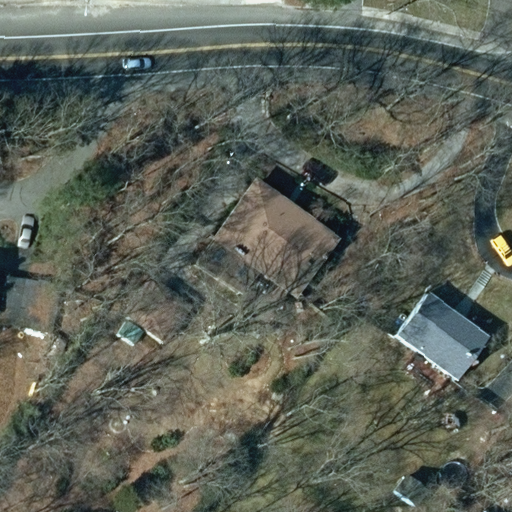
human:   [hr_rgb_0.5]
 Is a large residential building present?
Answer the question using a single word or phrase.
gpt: no

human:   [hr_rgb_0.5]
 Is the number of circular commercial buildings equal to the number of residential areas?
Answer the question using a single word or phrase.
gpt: no

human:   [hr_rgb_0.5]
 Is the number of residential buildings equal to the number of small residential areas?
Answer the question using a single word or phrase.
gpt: no

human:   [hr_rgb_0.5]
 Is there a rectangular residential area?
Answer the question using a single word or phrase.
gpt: yes

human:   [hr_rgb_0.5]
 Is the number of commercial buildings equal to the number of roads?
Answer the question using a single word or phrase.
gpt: no

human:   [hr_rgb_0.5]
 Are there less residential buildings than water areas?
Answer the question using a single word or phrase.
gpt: no

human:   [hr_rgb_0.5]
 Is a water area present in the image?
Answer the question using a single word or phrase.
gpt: no

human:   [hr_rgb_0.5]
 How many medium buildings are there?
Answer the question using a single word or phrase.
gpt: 3

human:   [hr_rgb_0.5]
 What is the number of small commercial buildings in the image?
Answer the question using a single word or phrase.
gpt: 0

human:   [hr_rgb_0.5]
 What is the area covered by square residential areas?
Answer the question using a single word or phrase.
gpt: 0m2

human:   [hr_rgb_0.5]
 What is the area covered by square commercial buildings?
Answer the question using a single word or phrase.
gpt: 0m2

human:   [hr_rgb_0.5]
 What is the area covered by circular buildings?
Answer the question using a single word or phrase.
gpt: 0m2

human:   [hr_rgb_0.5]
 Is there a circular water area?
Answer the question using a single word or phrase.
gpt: no

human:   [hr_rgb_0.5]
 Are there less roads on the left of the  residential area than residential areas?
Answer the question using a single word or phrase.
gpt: no

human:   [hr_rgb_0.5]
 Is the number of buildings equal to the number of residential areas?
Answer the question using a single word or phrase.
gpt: no

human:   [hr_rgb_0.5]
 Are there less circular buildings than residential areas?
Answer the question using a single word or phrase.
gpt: yes

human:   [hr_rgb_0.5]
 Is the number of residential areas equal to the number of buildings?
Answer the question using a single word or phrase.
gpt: no

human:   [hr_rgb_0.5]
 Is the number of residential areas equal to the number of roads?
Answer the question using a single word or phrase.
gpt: yes

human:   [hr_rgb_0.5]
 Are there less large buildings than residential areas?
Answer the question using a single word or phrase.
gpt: yes

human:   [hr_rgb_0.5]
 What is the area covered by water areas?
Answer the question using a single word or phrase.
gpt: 0m2

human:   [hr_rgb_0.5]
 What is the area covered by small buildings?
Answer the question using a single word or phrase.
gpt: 0m2

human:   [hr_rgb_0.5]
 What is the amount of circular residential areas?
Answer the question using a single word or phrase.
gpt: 0

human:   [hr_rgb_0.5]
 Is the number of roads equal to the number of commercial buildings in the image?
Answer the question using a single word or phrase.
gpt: no

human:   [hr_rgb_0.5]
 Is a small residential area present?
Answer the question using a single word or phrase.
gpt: no

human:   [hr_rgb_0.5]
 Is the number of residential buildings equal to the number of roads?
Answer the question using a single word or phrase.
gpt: no

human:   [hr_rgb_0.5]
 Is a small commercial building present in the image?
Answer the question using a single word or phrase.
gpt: no

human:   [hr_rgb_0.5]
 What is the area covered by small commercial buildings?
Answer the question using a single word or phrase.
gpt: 0m2

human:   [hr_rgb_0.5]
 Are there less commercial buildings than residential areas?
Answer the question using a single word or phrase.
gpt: yes

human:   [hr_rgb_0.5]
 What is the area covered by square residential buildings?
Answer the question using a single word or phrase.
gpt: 0m2

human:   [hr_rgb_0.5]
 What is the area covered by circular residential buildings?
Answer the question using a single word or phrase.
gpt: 0m2

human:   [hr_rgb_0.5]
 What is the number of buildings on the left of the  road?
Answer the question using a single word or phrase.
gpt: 1

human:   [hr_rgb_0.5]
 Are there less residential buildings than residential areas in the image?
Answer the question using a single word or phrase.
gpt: no

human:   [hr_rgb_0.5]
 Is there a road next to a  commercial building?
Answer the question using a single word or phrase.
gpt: no

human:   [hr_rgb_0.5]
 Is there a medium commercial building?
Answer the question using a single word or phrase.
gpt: no

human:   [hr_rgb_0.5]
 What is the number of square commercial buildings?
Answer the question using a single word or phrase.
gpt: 0

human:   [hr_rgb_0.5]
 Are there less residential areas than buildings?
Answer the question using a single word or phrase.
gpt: yes